Question: I am in the process of setting up the godaddy file permissions and I do not know what permissions to set for my PHP files. They should be able to read, write and execute effecting the SQL server. Which options should I select, the default permissions are shown in the image below.

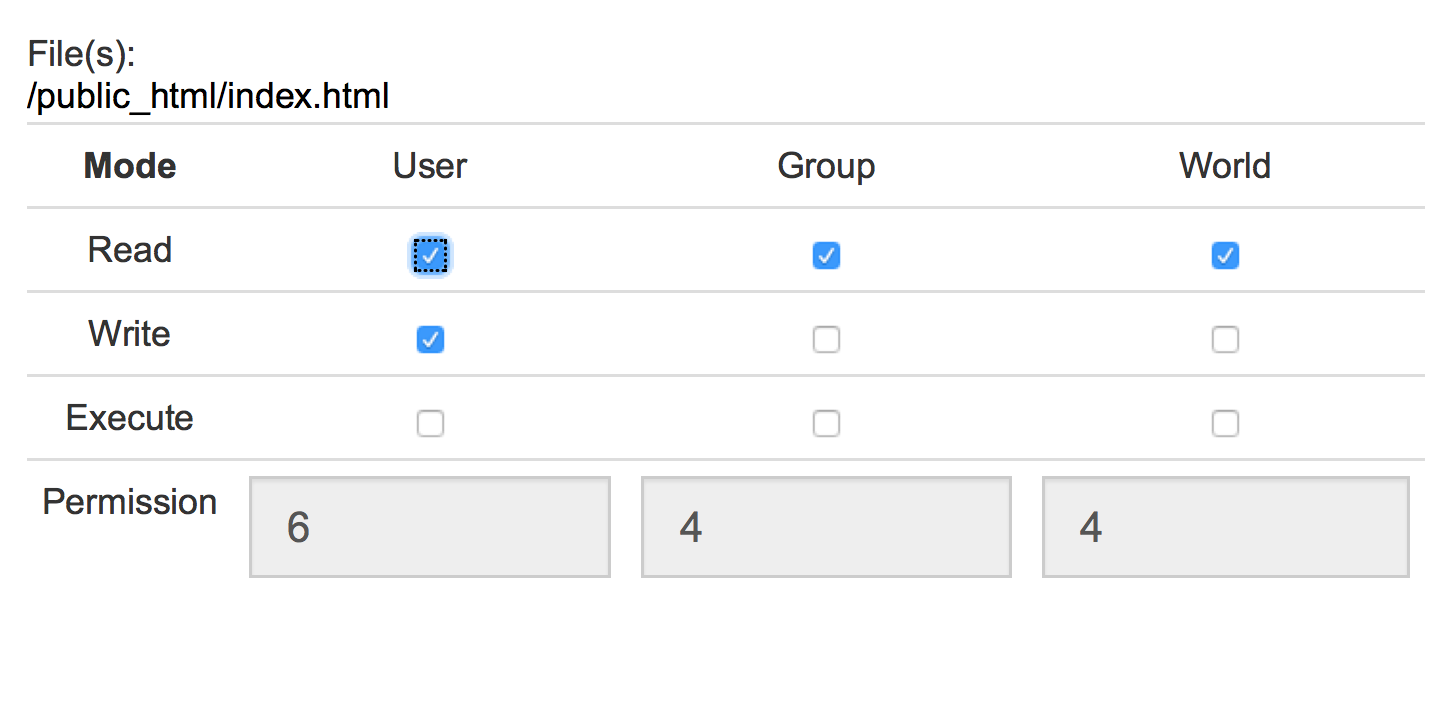
Answer: PHP files should only have the EXECUTE permission for all 3 groups
php files are executed, not read, like html files for example
if you leave read, people can with some tricky methods view your actual php code and steal it, so don't leave read on .php files